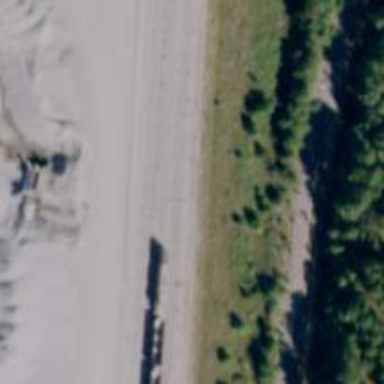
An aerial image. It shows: Spur railway service for aggregate transportation.